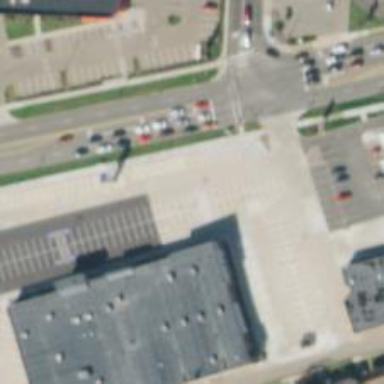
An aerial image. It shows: Parking space is available.